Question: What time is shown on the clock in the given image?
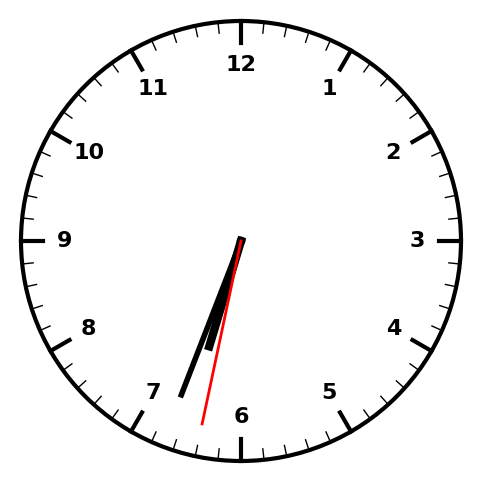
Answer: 06:33:32